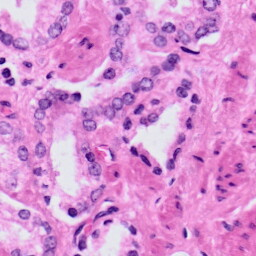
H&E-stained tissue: Prostate